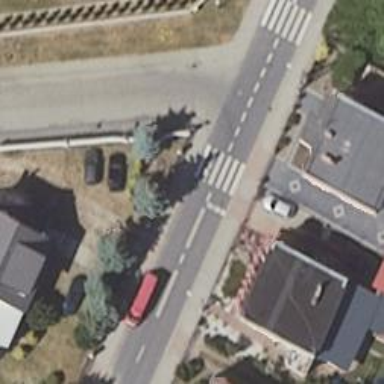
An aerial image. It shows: Marked road crossing.